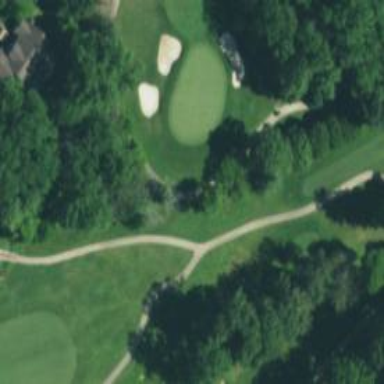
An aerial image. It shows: Well-maintained grade1 path designed for golf carts.